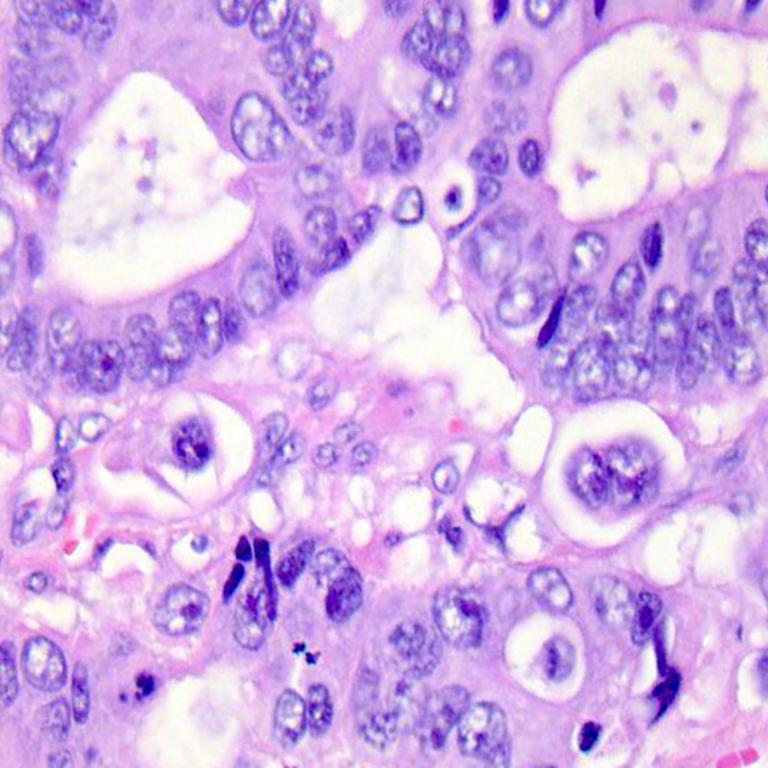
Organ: colon
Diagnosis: adenocarcinomas